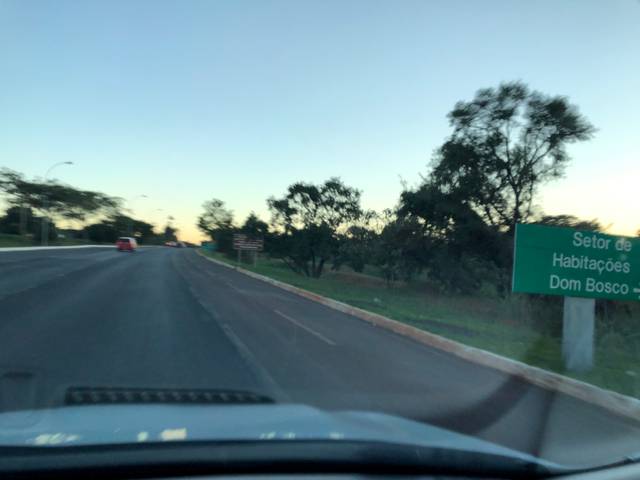
Region: Brazil
Coordinates: -15.808, -47.8